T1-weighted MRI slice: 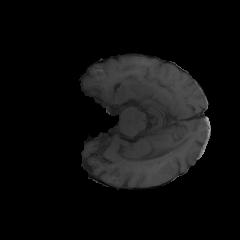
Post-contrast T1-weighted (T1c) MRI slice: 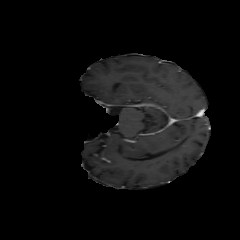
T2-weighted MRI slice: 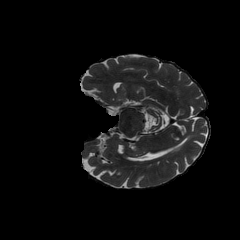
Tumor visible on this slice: no